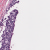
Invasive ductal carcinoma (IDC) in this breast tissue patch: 0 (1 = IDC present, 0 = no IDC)